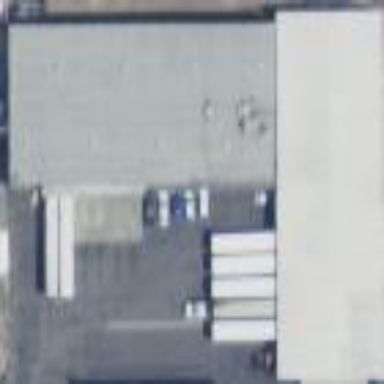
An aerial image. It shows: Warehouse.